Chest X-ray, PA view. Patient: 39 years old, sex F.
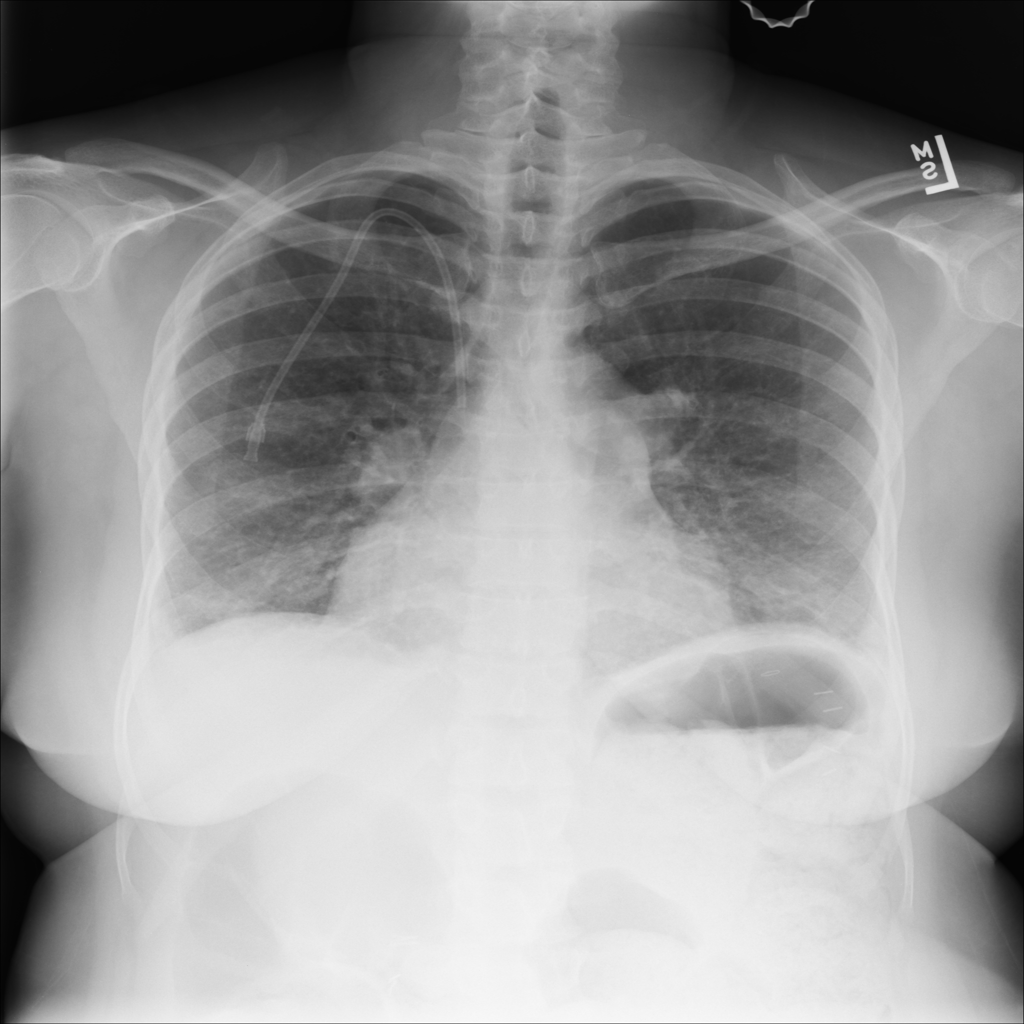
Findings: Infiltration